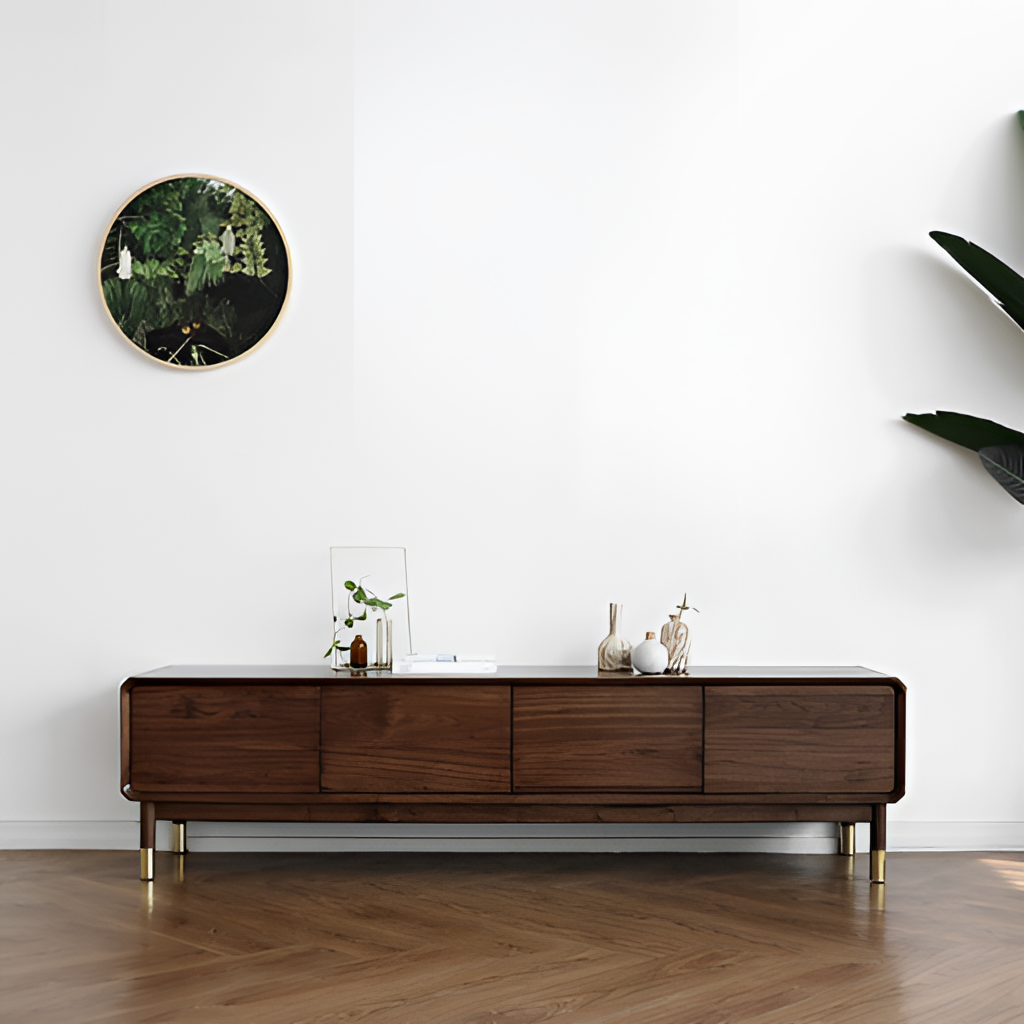
brown wood media console, living room, modern, brown wood flooring, with herringbone pattern, paint wallpaper, with solid pattern